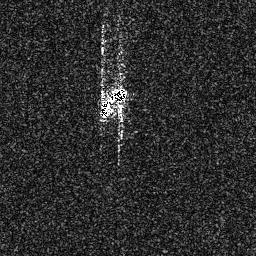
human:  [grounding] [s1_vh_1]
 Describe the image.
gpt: In the satellite image, there is  <ref>1 medium ship </ref> <box>[[37, 32, 50, 46, 0]]</box> located at center.